Question: I want to make the format of my text just as below by using markdown:

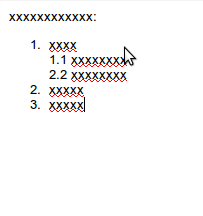
Answer: '''
1. 1
1. 2
1. 1
1. 2
1. 3
'''
outputs
1. 1
2. 2 1 2
3. 3
the sub-numbers '2.1.' is not super easy to achieve in HTML, that's the limitation here.